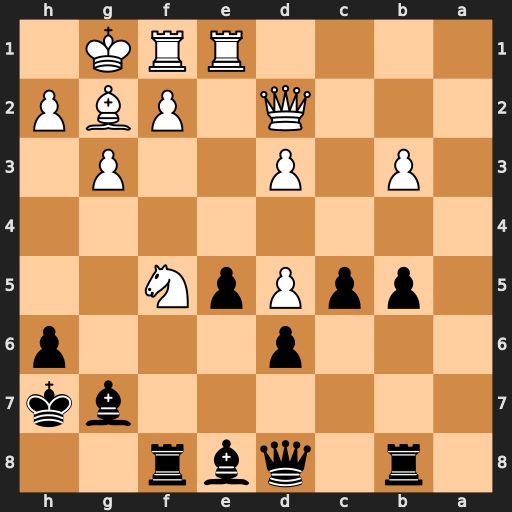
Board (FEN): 1r1qbr2/6bk/3p3p/1ppPpN2/8/1P1P2P1/3Q1PBP/4RRK1
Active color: b
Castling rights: -
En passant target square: -
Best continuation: Rxf5 Be4 Bg6